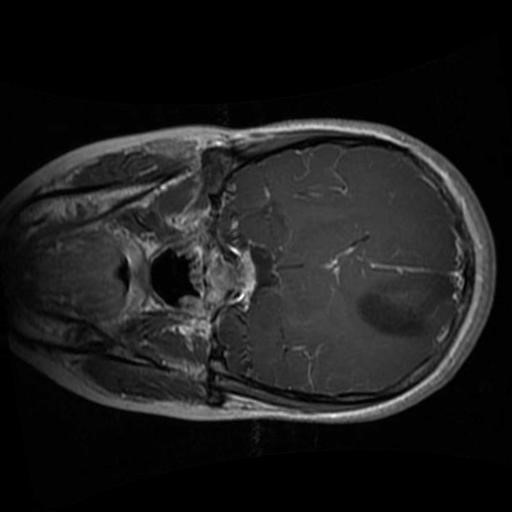
Label: brain_glioma